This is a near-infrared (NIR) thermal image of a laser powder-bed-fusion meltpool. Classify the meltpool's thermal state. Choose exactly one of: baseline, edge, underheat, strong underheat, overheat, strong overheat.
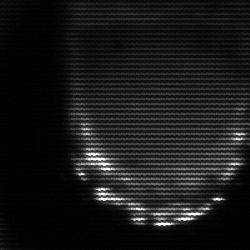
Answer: edge